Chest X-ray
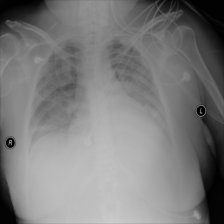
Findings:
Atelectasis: negative
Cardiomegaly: negative
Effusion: negative
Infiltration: negative
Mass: negative
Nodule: negative
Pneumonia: negative
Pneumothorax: negative
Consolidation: negative
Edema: negative
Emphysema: negative
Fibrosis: negative
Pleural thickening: negative
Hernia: negative